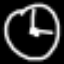
Label: clock